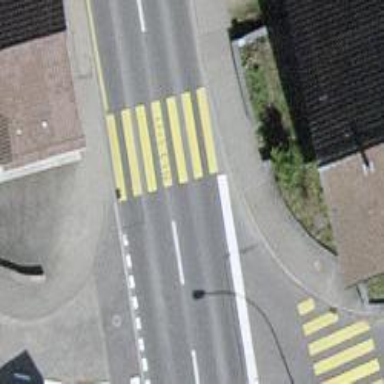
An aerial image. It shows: Uncontrolled zebra crossing with zebra markings.